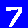
Digit: 7